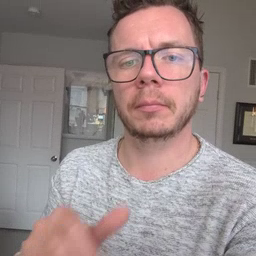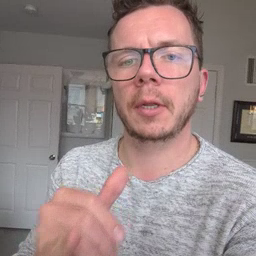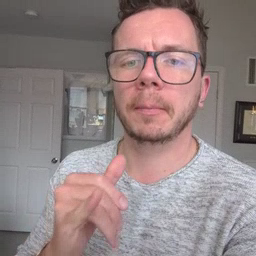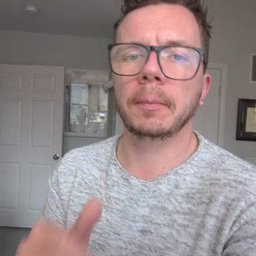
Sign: same